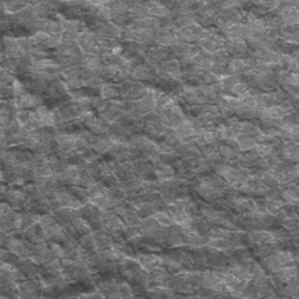
Label: frost